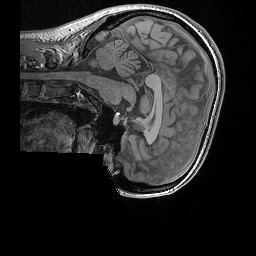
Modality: T1w
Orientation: sagittal
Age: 22
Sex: female
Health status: healthy
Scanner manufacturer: siemens
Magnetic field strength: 3 T
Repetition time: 0.02 s
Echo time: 0.00492 s